Question: I am sending an Intent from GCMIntentService through PendingIntent. I am inserting some strings inside intent and in PendingIntent, I call an activity which will receive intent. But the data is not what I am sending. Here is the screenshot.

The first Intent shown is what I am sending, and the second is what I am receiving. Here is the code for sending:
'''
Intent intent = new Intent(getBaseContext(),
Group_Chat_MainActivity.class);
intent.putExtra("group_id", group_id);
intent.putExtra("group_title", name);
intent.putExtra("from_push", true);
PendingIntent pendingIntent = PendingIntent.getActivity(
getBaseContext(), 100,
intent, 0);
Notification notification = new NotificationCompat.Builder(
getBaseContext()).setContentTitle("Paisa Swipe")
.setContentText(msg)
.setSmallIcon(R.drawable.home_logo)
.setTicker(ticker)
.setDefaults(Notification.DEFAULT_ALL)
.setWhen(System.currentTimeMillis())
.setContentIntent(pendingIntent)
.setAutoCancel(true).build();
notificationManager.notify(Integer.parseInt(group_id),
notification);
'''
When I click notification, it sends to the Group_Chat_MainActivity class. In that, I use getIntent() to fetch the Intent data:
'''
protected void onCreate(Bundle savedInstanceState) {
super.onCreate(savedInstanceState);
setContentView(R.layout.chat_activity_main);
getWindow().addFlags(WindowManager.LayoutParams.FLAG_KEEP_SCREEN_ON);
getIntent().getStringExtra("group_title")
getIntent().getStringExtra("group_id")
getIntent().getBooleanExtra("from_push",false)
}
'''
Here I am getting different strings then what I sent. Any ideas?
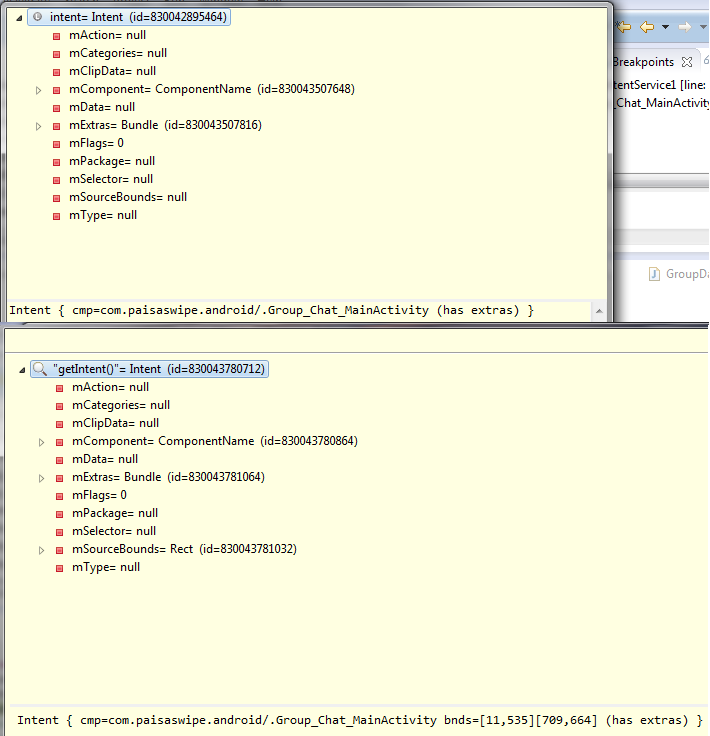
Answer: Actually the problem is your PendingIntent requestCode is same all the time i.e 100. Keep it to be a unique for a group for eg. your group_id. Also your context here should be your GCMIntentService context.Try changing this to
'''
PendingIntent pendingIntent = PendingIntent.getActivity(
getBaseContext(), 100,
intent, 0);
'''
this
'''
PendingIntent pendingIntent = PendingIntent.getActivity(
yourContextHere, Integer.parseInt(group_id),
intent, 0);
'''